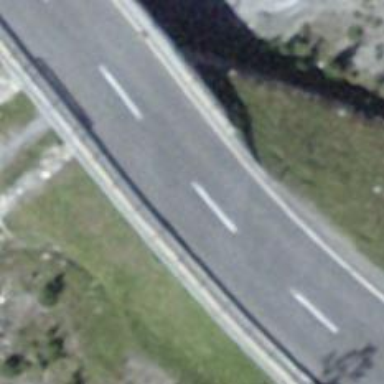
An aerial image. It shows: Primary highway bridge with asphalt surface.